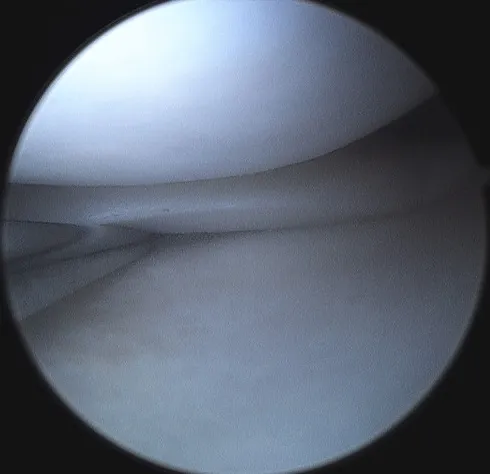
Arthroscopic photograph showing normal medial meniscus.
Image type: endoscopy (arthroscopy)